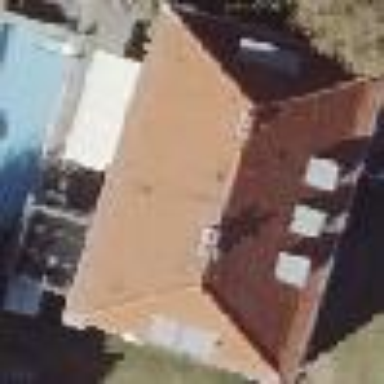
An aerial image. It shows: Hipped roof house.